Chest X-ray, PA view. Patient: 48 years old, sex F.
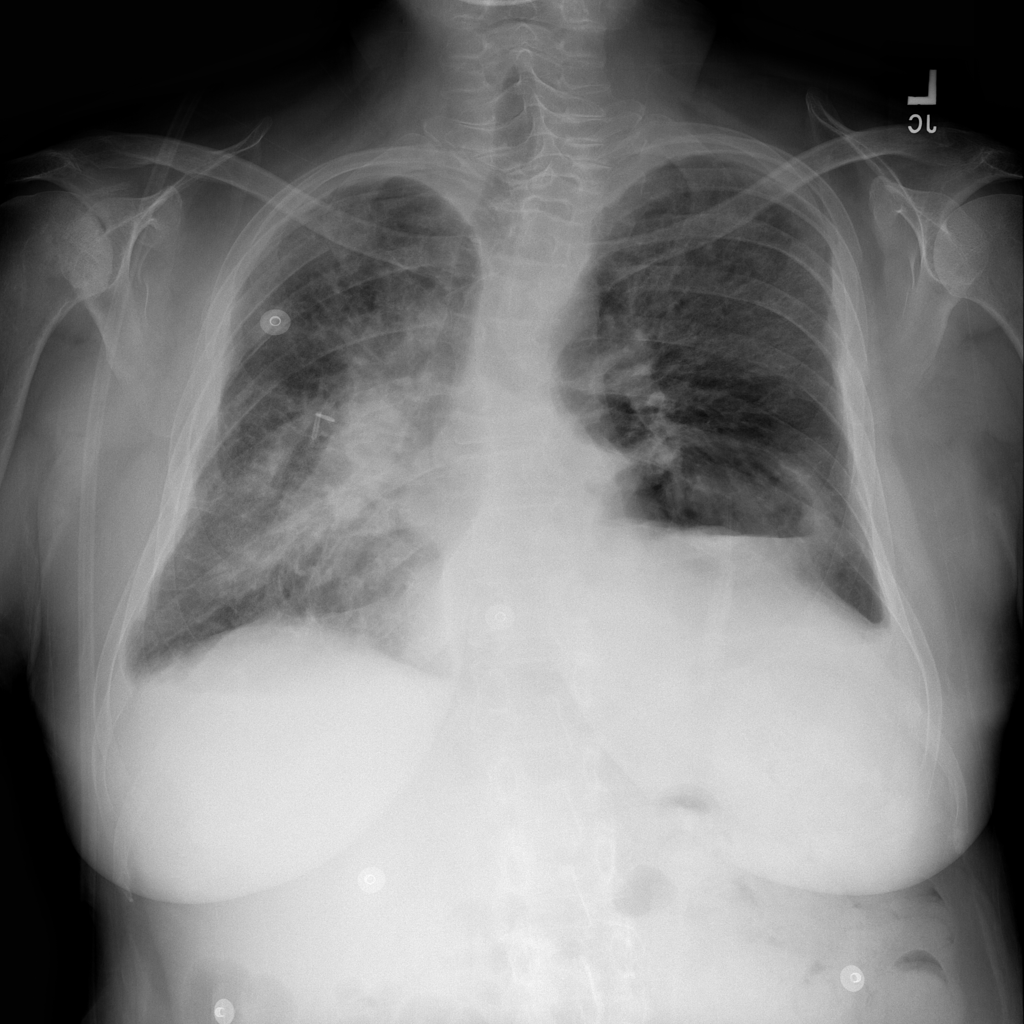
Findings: Hernia